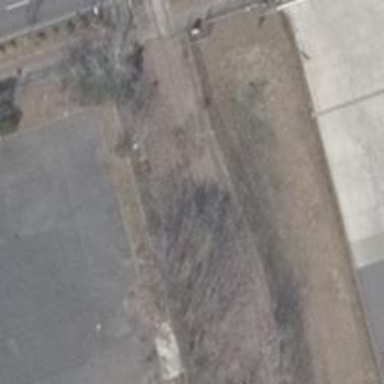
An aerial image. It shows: Abandoned railway spur.